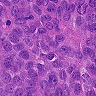
Metastatic tissue present: yes